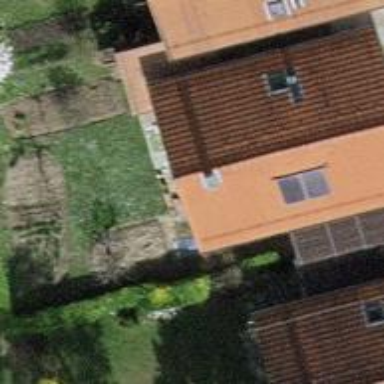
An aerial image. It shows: Garden enclosed by fence.